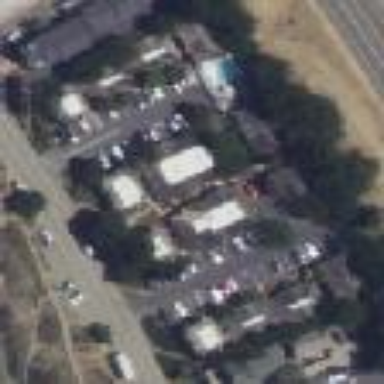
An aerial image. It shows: Hotel.